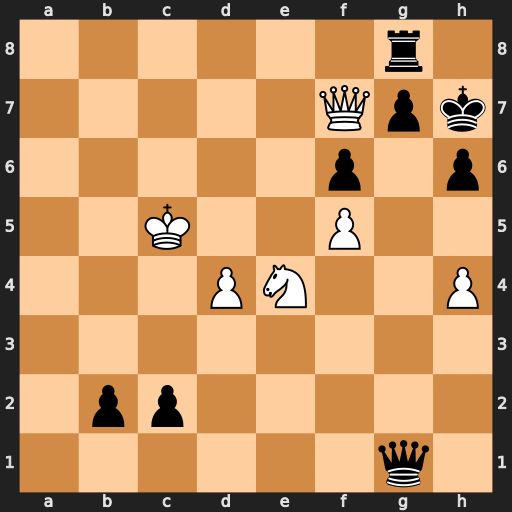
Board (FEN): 6r1/5Qpk/5p1p/2K2P2/3PN2P/8/1pp5/6q1
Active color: w
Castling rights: -
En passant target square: -
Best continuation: Nxf6+ Kh8 Qxg8#